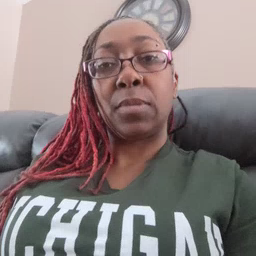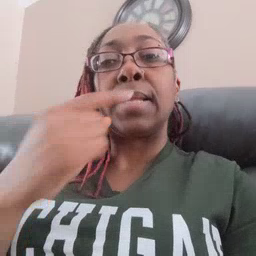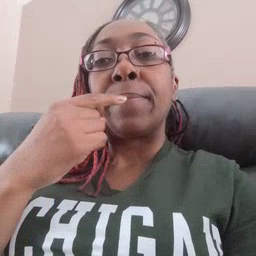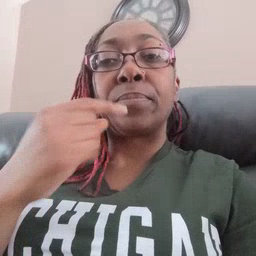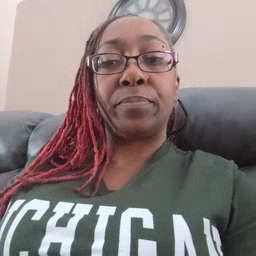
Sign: lips